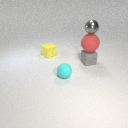
small cyan rubber sphere to the left of small gray rubber cube